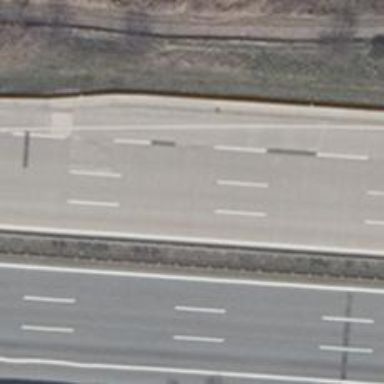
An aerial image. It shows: Concrete motorway.